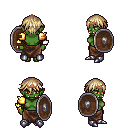
a pixel art fantasy rpg character, female body template, orc, green skin, gold arm armor, robe skirt, white blonde short bangs hairstyle, bronze tiara, bracelets, metal boots, shield, four views (front, back, left, right), 2x2 character sprite sheet, small pixel art, hard edges, no anti-aliasing